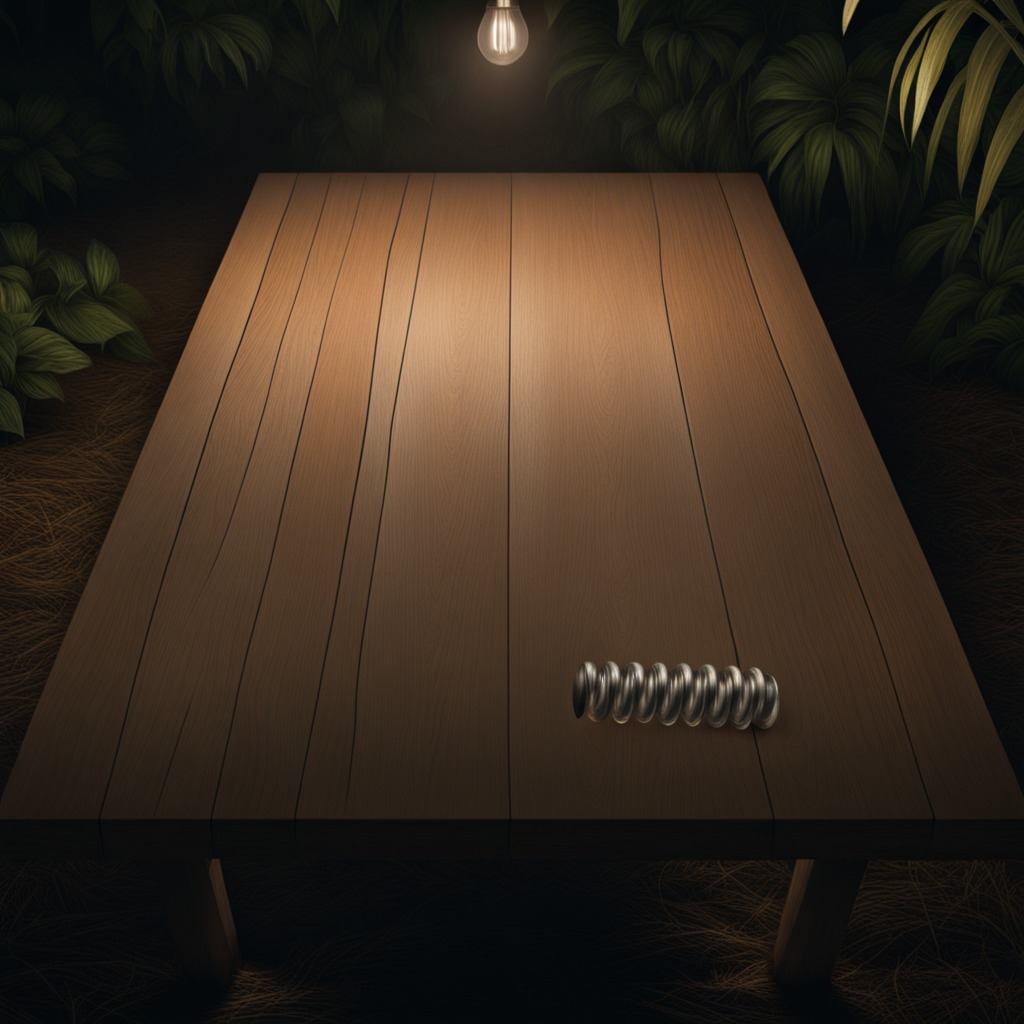
A coiled metal spring is lying on a wooden table.